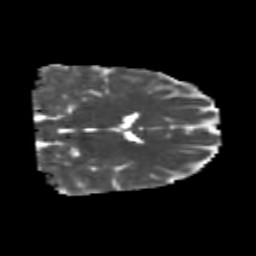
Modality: MD
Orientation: coronal
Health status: healthy
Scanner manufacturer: philips
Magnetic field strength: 3 T
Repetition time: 6.964 s
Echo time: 0.092 s